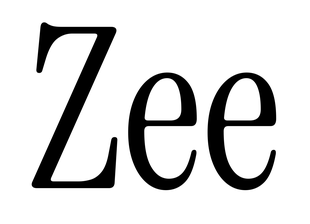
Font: InstrumentSerif-Regular